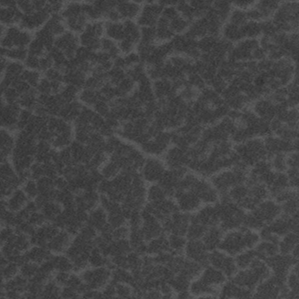
Label: frost